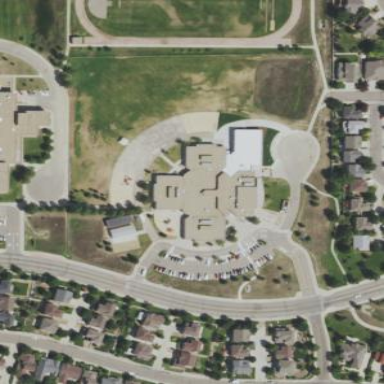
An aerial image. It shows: School building.